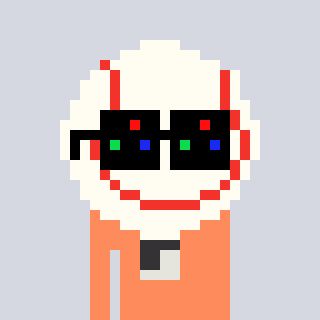
a pixel art character with square black sunglasses, a baseball ball-shaped head and a peachy-colored body on a cool background